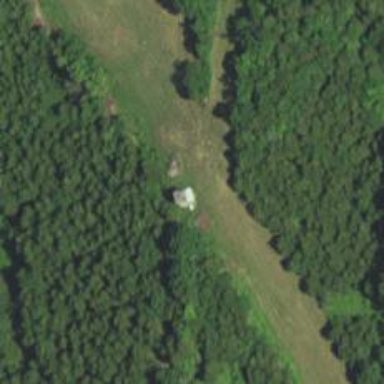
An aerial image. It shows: Hunting stand.